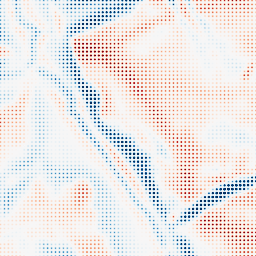
Category: multiscale
Decomposition family: dog
Decomposition parameters: sigma_low: 3
sigma_high: 10
Upsampling method: sinc_blackman
Upsampling parameters: scale: 8
kernel_size: 4
Upsampling scale: 8